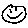
Label: smiley face